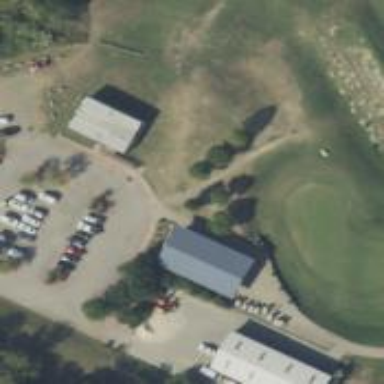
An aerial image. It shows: Golf course.